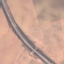
Land use / land cover class: Highway